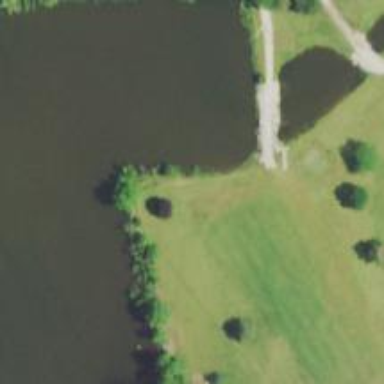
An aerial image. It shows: Golf hole.